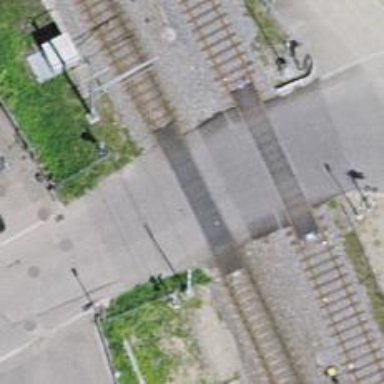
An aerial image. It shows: Level railway crossing with lights and barriers.